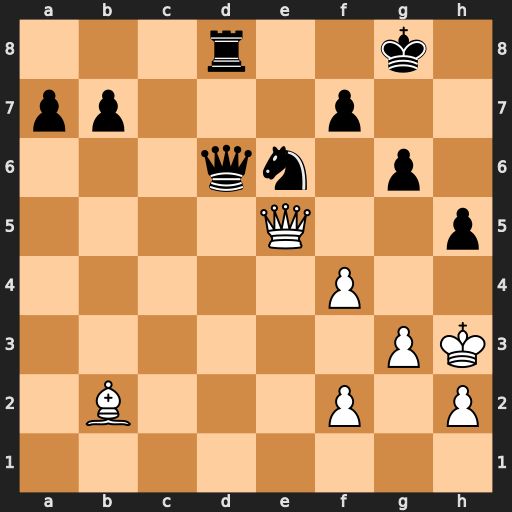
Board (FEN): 3r2k1/pp3p2/3qn1p1/4Q2p/5P2/6PK/1B3P1P/8
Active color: w
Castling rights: -
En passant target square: -
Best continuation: Qh8#